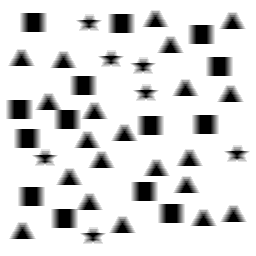
Squares: 14
Triangles: 21
Stars: 7
Total shapes: 42